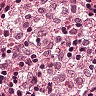
Metastatic tissue present: no